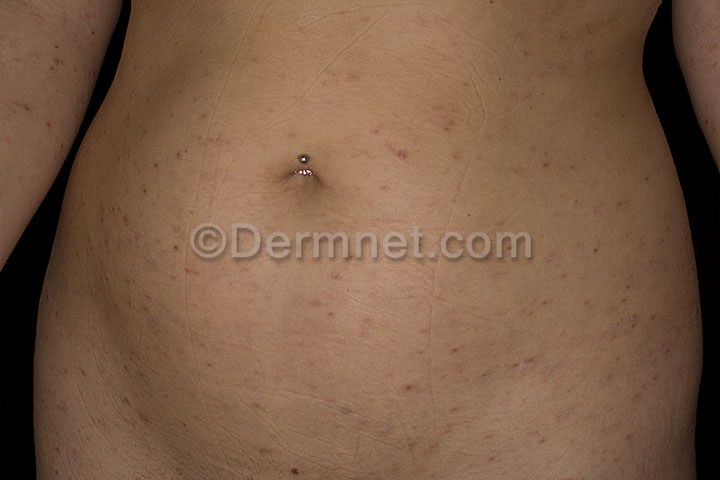
Disease: Psoriasis pictures Lichen Planus and related diseases